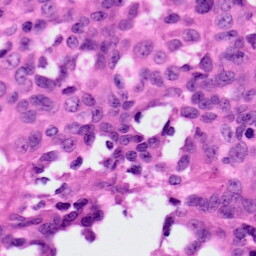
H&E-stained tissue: Ovarian